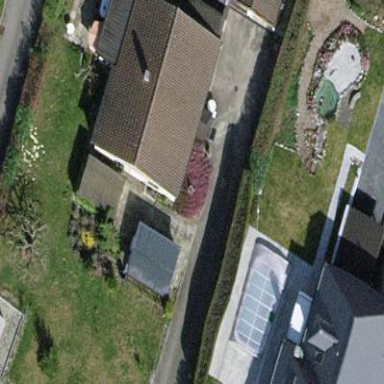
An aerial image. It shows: Simple and straightforward house.